Current action and preconditions to check: trajectory_clear

Your task: For each precondition in the list above, predict whether it will hold at this action.

Consider the current scene as observed from the mobile robot's camera, and analyze the predicted future states of all dynamic agents (e.g., people, animals, vehicles, or any moving entities) within the NEXT SECOND.

IMPORTANT: Only answer "very likely" if you are absolutely certain—based on strong, clear evidence—that a dynamic agent will violate the precondition in the predicted future state. Do NOT answer "very likely" for unlikely, ambiguous, or low-probability risks.

Ask yourself for each precondition: Is there a high probability, with clear and convincing evidence, that the predicted future states of any dynamic agent will interfere with the predicted future state of the currently executing action within the NEXT SECOND, causing that precondition to fail?

Assess the risk level based on these predictions. Use "likely" or "very likely" if motions create a clear risk of interference.

Use "neutral" or "improbable" if agents are nearby but their predicted paths are clearly diverging or non-conflicting.

Failure Risk Categories: "very improbable", "improbable", "neutral", "likely", "very likely"

Answer Format: Output ONLY the probability_of_failure value from these categories: "very improbable", "improbable", "neutral", "likely", "very likely"

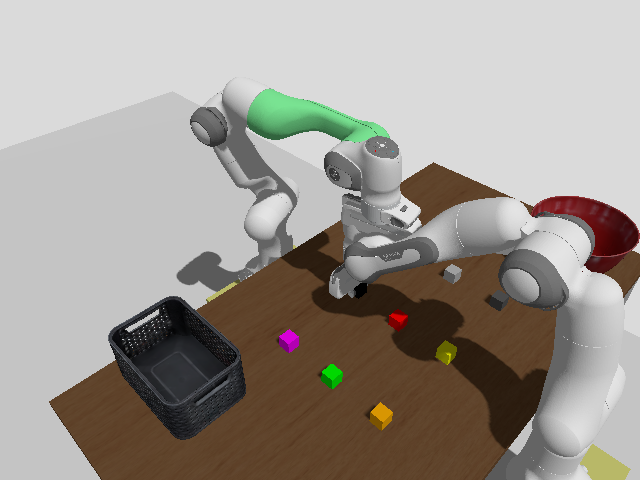

Answer: very likely